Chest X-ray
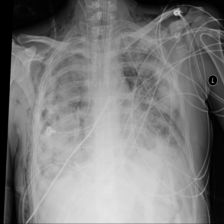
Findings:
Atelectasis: negative
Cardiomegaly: negative
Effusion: negative
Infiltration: negative
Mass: negative
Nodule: negative
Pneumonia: negative
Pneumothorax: positive
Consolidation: positive
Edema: negative
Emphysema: positive
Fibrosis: negative
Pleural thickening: negative
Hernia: negative